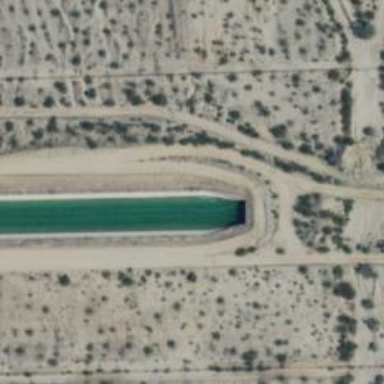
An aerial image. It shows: Canal tunnel known as culvert. It is type of water feature.